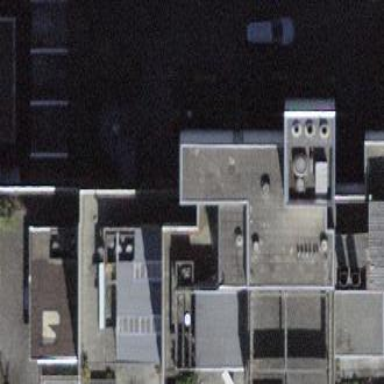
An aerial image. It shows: Building part with flat roof.